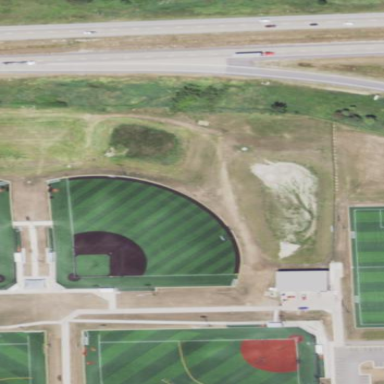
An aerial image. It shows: Baseball pitch surrounded by fence.